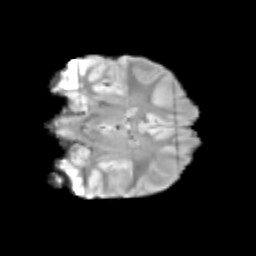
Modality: T2w
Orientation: coronal
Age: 11
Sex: female
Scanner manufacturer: siemens
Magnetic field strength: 3 T
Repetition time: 3.8 s
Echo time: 0.07 s